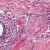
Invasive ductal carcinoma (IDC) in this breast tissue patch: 1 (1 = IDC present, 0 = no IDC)